Question: I have a transportation cost flow problem and the purpose is to minimize overall transportation cost from 5 carriers and more than 3000 transport lanes (Ex. NY to MIA)
I will mock up some sample data from my dataset to help you have a better understanding of the problem. Please see my data image here

I have tried Lonprog but it only works for lane by lane not for matrix decision variables
Please advise proper way to solve the problem without commercial solvers (standard excel solver has 200 variables limit)
Thanks
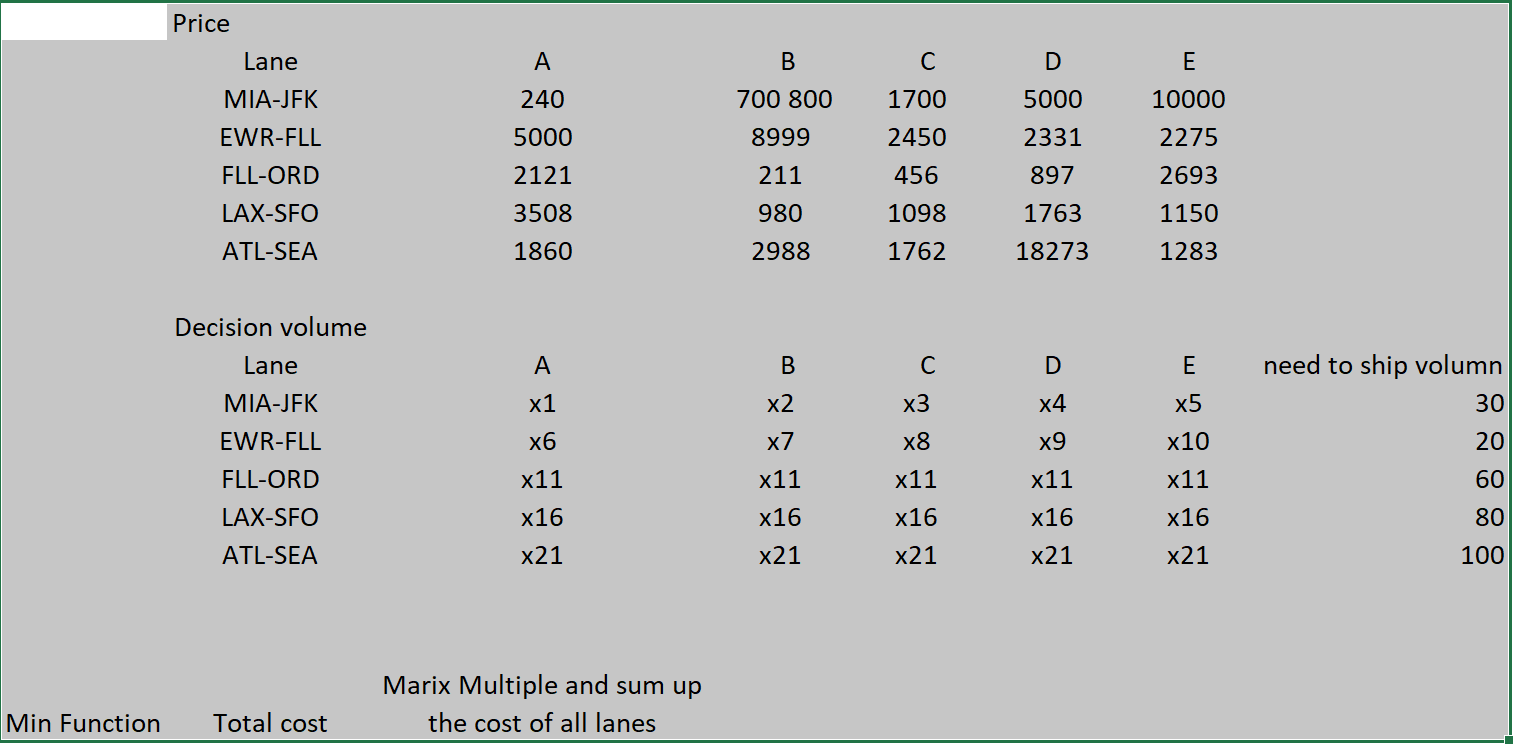
Answer: Your problem is a nicely structured transportation problem. It can be tackled in various ways.
If you want to solve it with linear programming, you can use 'scipy.optimize.linprog'. Encoding the variables is a little more difficult with multi dimensional decision variables.
With 'scipy.optimize.linprog' you could model and solve you problem like this:
'''
import random
import numpy as np
import scipy.optimize
LANES = 30
CARRIERS = 6
cost = np.random.rand(LANES, CARRIERS) # c
demand = np.random.rand(LANES) # b_eq
capacity = [250, 300, 500, 750, 100, 200] # b_ub
A_eq = np.zeros(LANES*CARRIERS*LANES).reshape(LANES, LANES*CARRIERS)
# Constraint for each lane, sum over the available carriers
for l in range(LANES):
for var in range(l*CARRIERS, l*CARRIERS+CARRIERS):
A_eq[l, var] = 1
A_ub = np.zeros(CARRIERS*LANES*CARRIERS).reshape(CARRIERS, LANES*CARRIERS)
# Constraint for each carrier, sum over the lanes
for c in range(CARRIERS):
for var in range(c, LANES*CARRIERS, CARRIERS):
A_ub[c, var] = 1
print(scipy.optimize.linprog(cost.flatten(), A_eq=A_eq, b_eq=demand,
A_ub=A_ub, b_ub=capacity, options={"maxiter": 10000}))
'''
We need a total of 'LANES*CARRIERS' variables, which can be represented in a one-dimensional array. The variable that expresses how much is transported on lane 'l' with carrier 'c' has the index 'l*LANES + c'. Under this assumption the constraints can be added.
As the full problem matrix has 'LANES*CARRIERS*(LANES+CARRIERS)' elements, the 'linprog' function may not be suited for the problem size. You can increase the 'maxiter' parameter, but you could run into other issues like numerical problems, though I did not read the source.
A faster and more robust free solver is bundled with 'PuLP'. You can install 'PuLP' with 'easy_install pulp'. The problem can also be expressed in a more natural way, as 'PuLP' has convenience functions for declaring variable dictionaries. While commercial solvers are faster than the one bundled with 'PuLP', your problem is a pure linear program and relatively "easy" even with 3000 lanes and 6 carriers.
In 'PuLP' it can be implemented in a more natural way:
'''
from pulp import *
import numpy as np
from itertools import product
LANES = 30
CARRIERS = 6
cost = 100 * np.random.rand(LANES, CARRIERS) # c
demand = 10 * np.random.rand(LANES) # b_eq
capacity = [250, 300, 500, 750, 100, 200] # b_ub
prob = LpProblem("Transportation",LpMinimize)
x = LpVariable.dicts("Route", product(range(LANES), range(CARRIERS)), 0, None)
prob += lpSum(cost[l, c] * x[l, c] for l in range(LANES) for c in range(CARRIERS))
for l in range(LANES):
prob += lpSum(cost[l, c] * x[l, c] for c in range(CARRIERS)) == demand[l]
for c in range(CARRIERS):
prob += lpSum(cost[l, c] * x[l, c] for l in range(LANES)) <= capacity[c]
prob.solve()
# Get optimal solution
if LpStatus[prob.status] == "Optimal":
x = {(l, c): value(x[l, c]) for l in range(LANES) for c in range(CARRIERS)}
else:
print("Optimization failed.")
'''